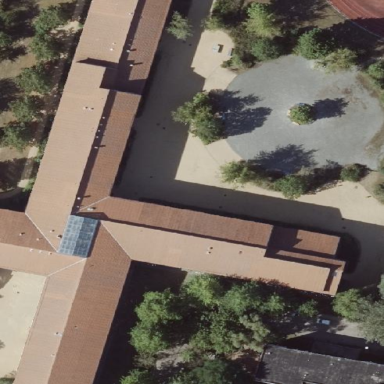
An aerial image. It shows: School building with flat roof.